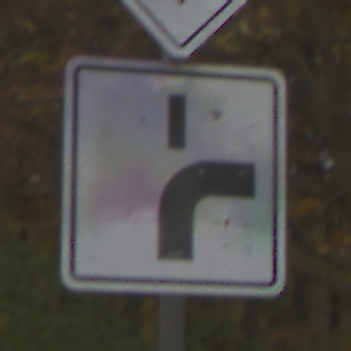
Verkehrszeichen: VerlaufVorfahrtsstrasse8
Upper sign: Vorfahrtsstrasse
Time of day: Midday
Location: Outdoor (Nature)
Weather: Overcast
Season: Autumn
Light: Natural